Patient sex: F
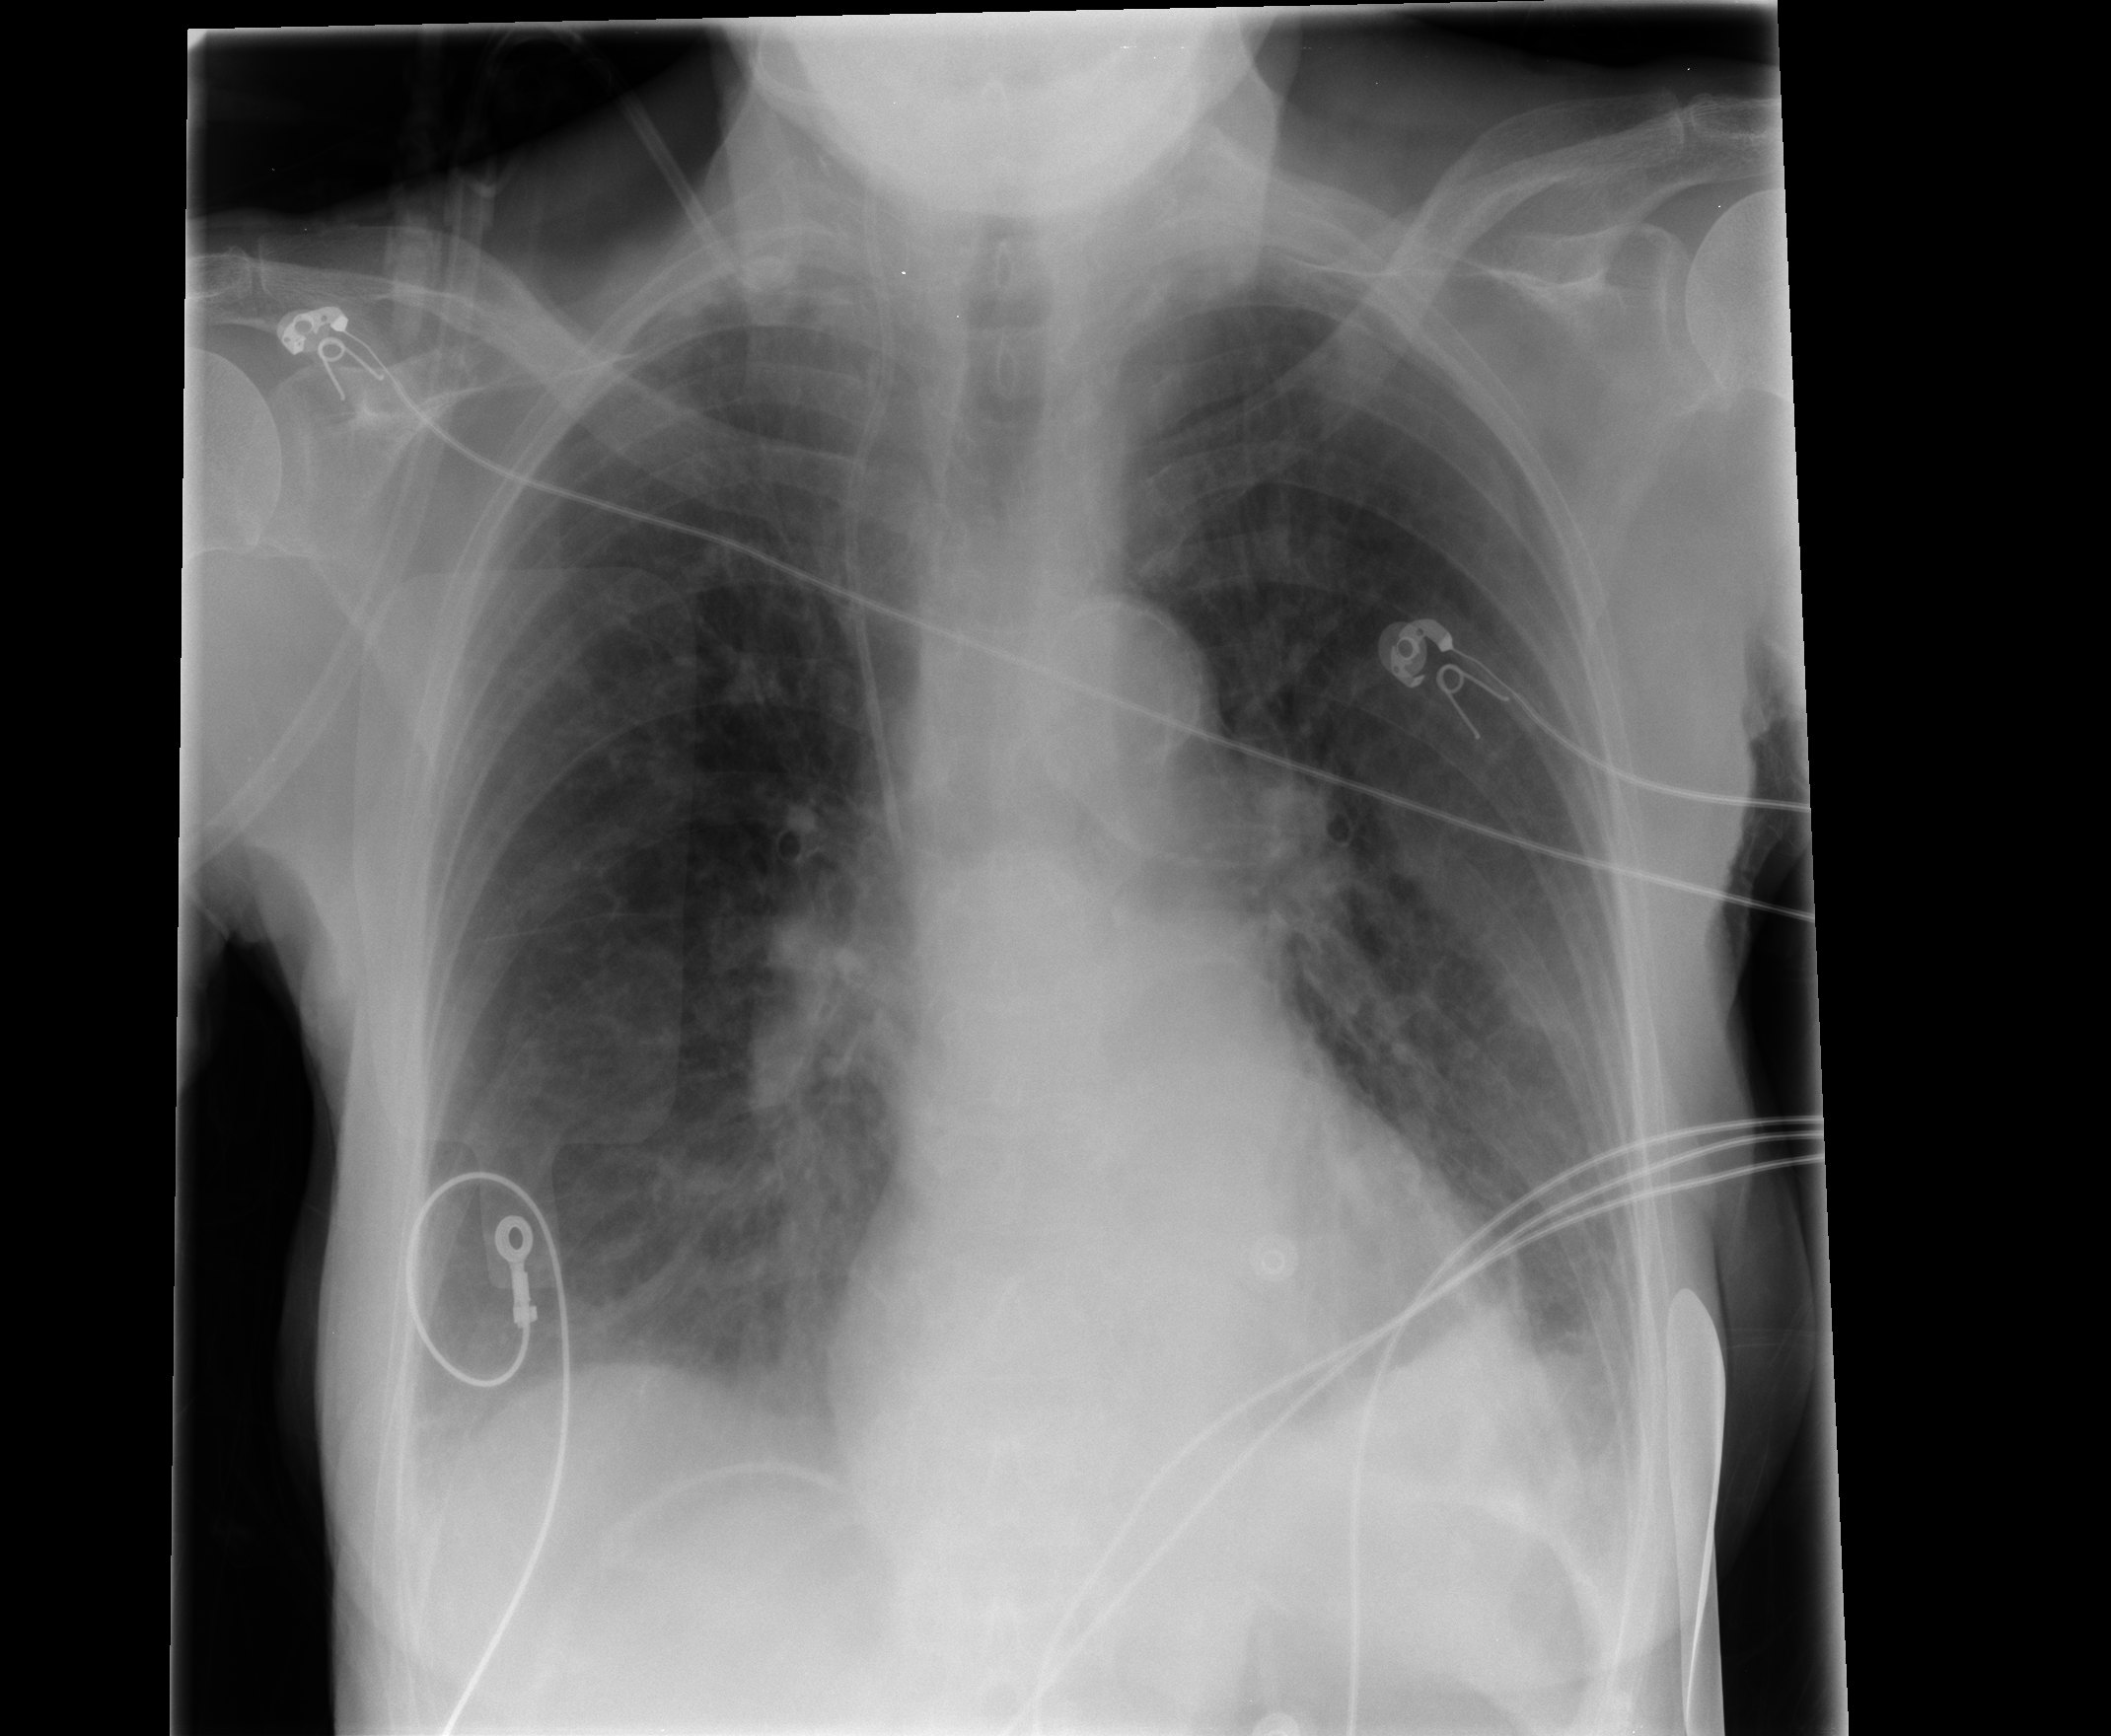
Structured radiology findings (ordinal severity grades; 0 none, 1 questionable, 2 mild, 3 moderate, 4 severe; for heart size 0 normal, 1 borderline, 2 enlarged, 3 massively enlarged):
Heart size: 2
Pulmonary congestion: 0
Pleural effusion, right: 1
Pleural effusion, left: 1
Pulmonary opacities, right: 0
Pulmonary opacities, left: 0
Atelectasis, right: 1
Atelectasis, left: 1